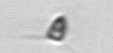
Label: Pyramimonas